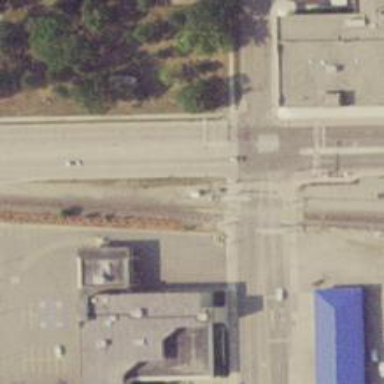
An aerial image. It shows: Railway crossing.